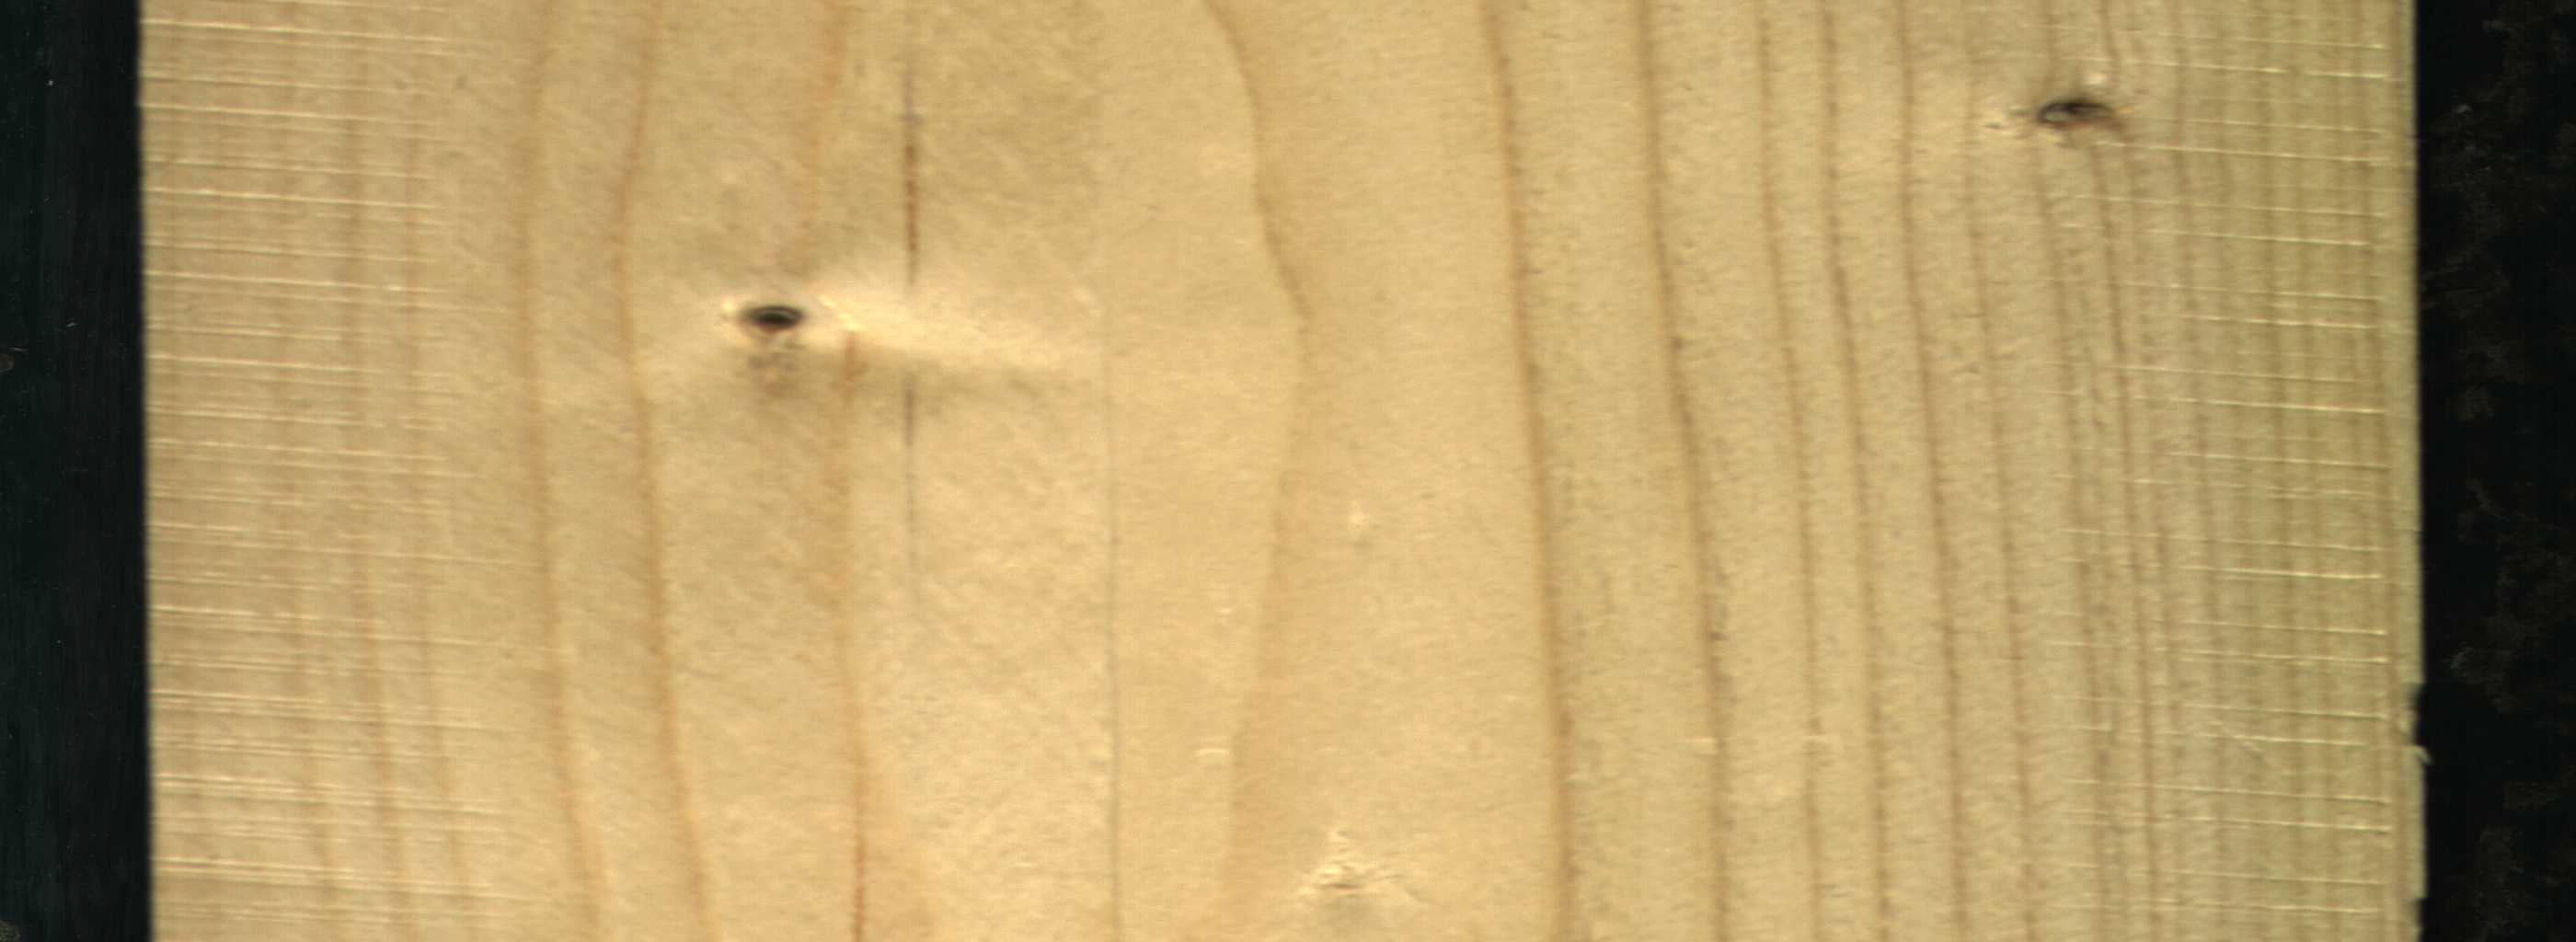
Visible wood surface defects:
resin
resin
Dead_Knot
Live_Knot